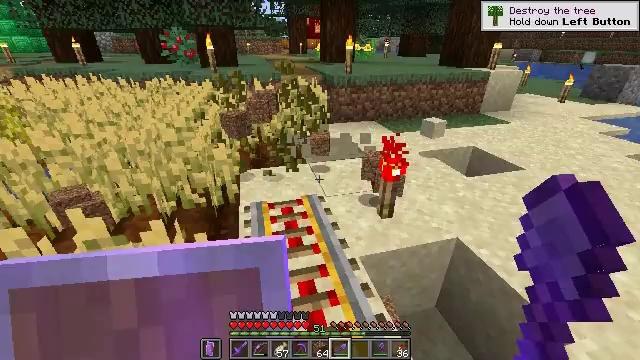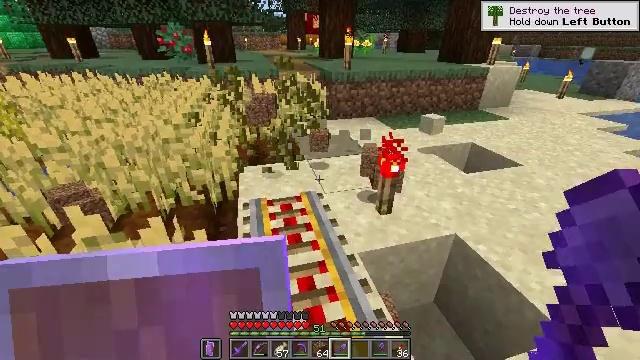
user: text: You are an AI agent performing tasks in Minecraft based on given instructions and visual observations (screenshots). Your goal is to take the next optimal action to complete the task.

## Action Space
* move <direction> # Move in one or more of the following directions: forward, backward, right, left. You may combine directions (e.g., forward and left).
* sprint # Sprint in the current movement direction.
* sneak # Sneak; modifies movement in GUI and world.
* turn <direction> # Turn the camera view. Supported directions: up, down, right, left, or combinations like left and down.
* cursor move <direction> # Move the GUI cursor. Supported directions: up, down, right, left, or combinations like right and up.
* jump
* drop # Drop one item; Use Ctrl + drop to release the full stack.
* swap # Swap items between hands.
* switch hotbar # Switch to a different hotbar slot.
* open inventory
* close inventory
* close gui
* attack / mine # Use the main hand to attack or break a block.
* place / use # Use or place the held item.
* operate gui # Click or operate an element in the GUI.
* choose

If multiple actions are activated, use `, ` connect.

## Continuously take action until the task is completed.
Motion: motion action
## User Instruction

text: Dig up some sand.
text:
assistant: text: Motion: no_op
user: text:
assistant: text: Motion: no_op